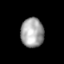
Tissue: skin
Cell type: Epithelial cells
Senescence score: 0.6773
Nuclear area (px): 663
Mean DAPI intensity: 163.729